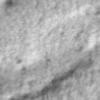
Label: no_change